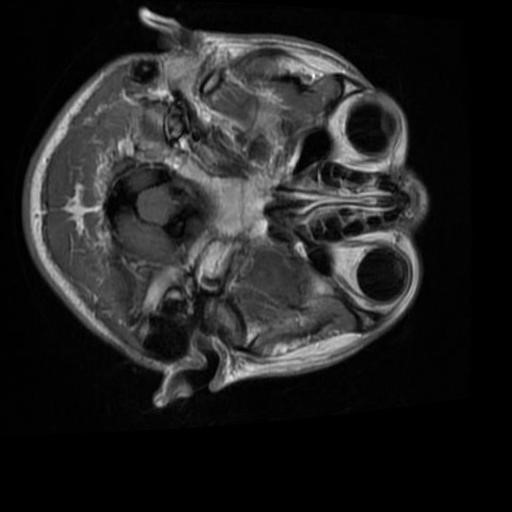
Label: brain_glioma